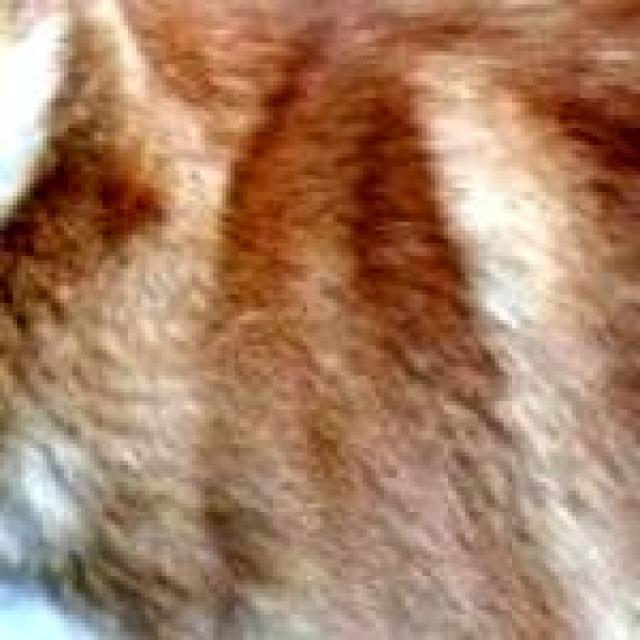
Healthy canine skin — no visible lesions, inflammation, or abnormalities. The skin and coat appear normal.